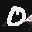
Label: 0